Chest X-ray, PA view. Patient: 66 years old, sex M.
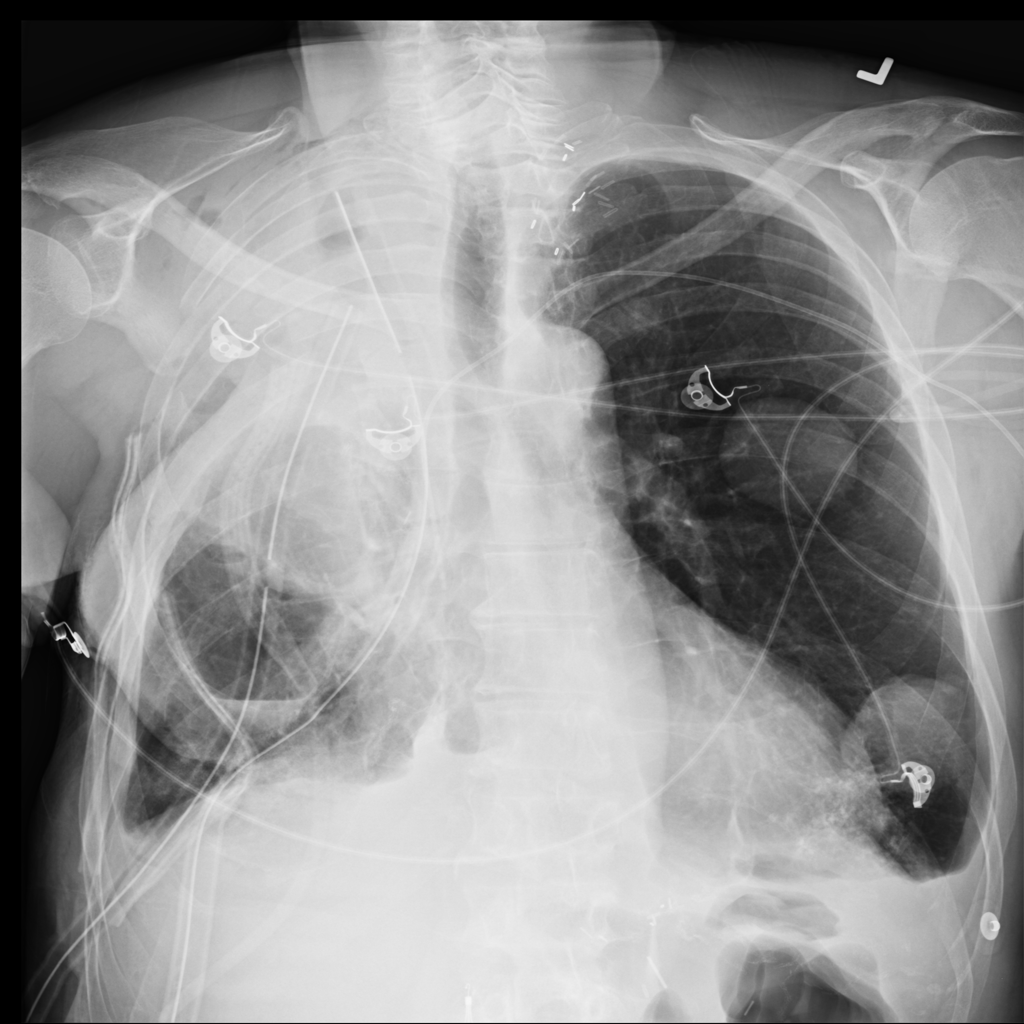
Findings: Mass, Pleural_Thickening